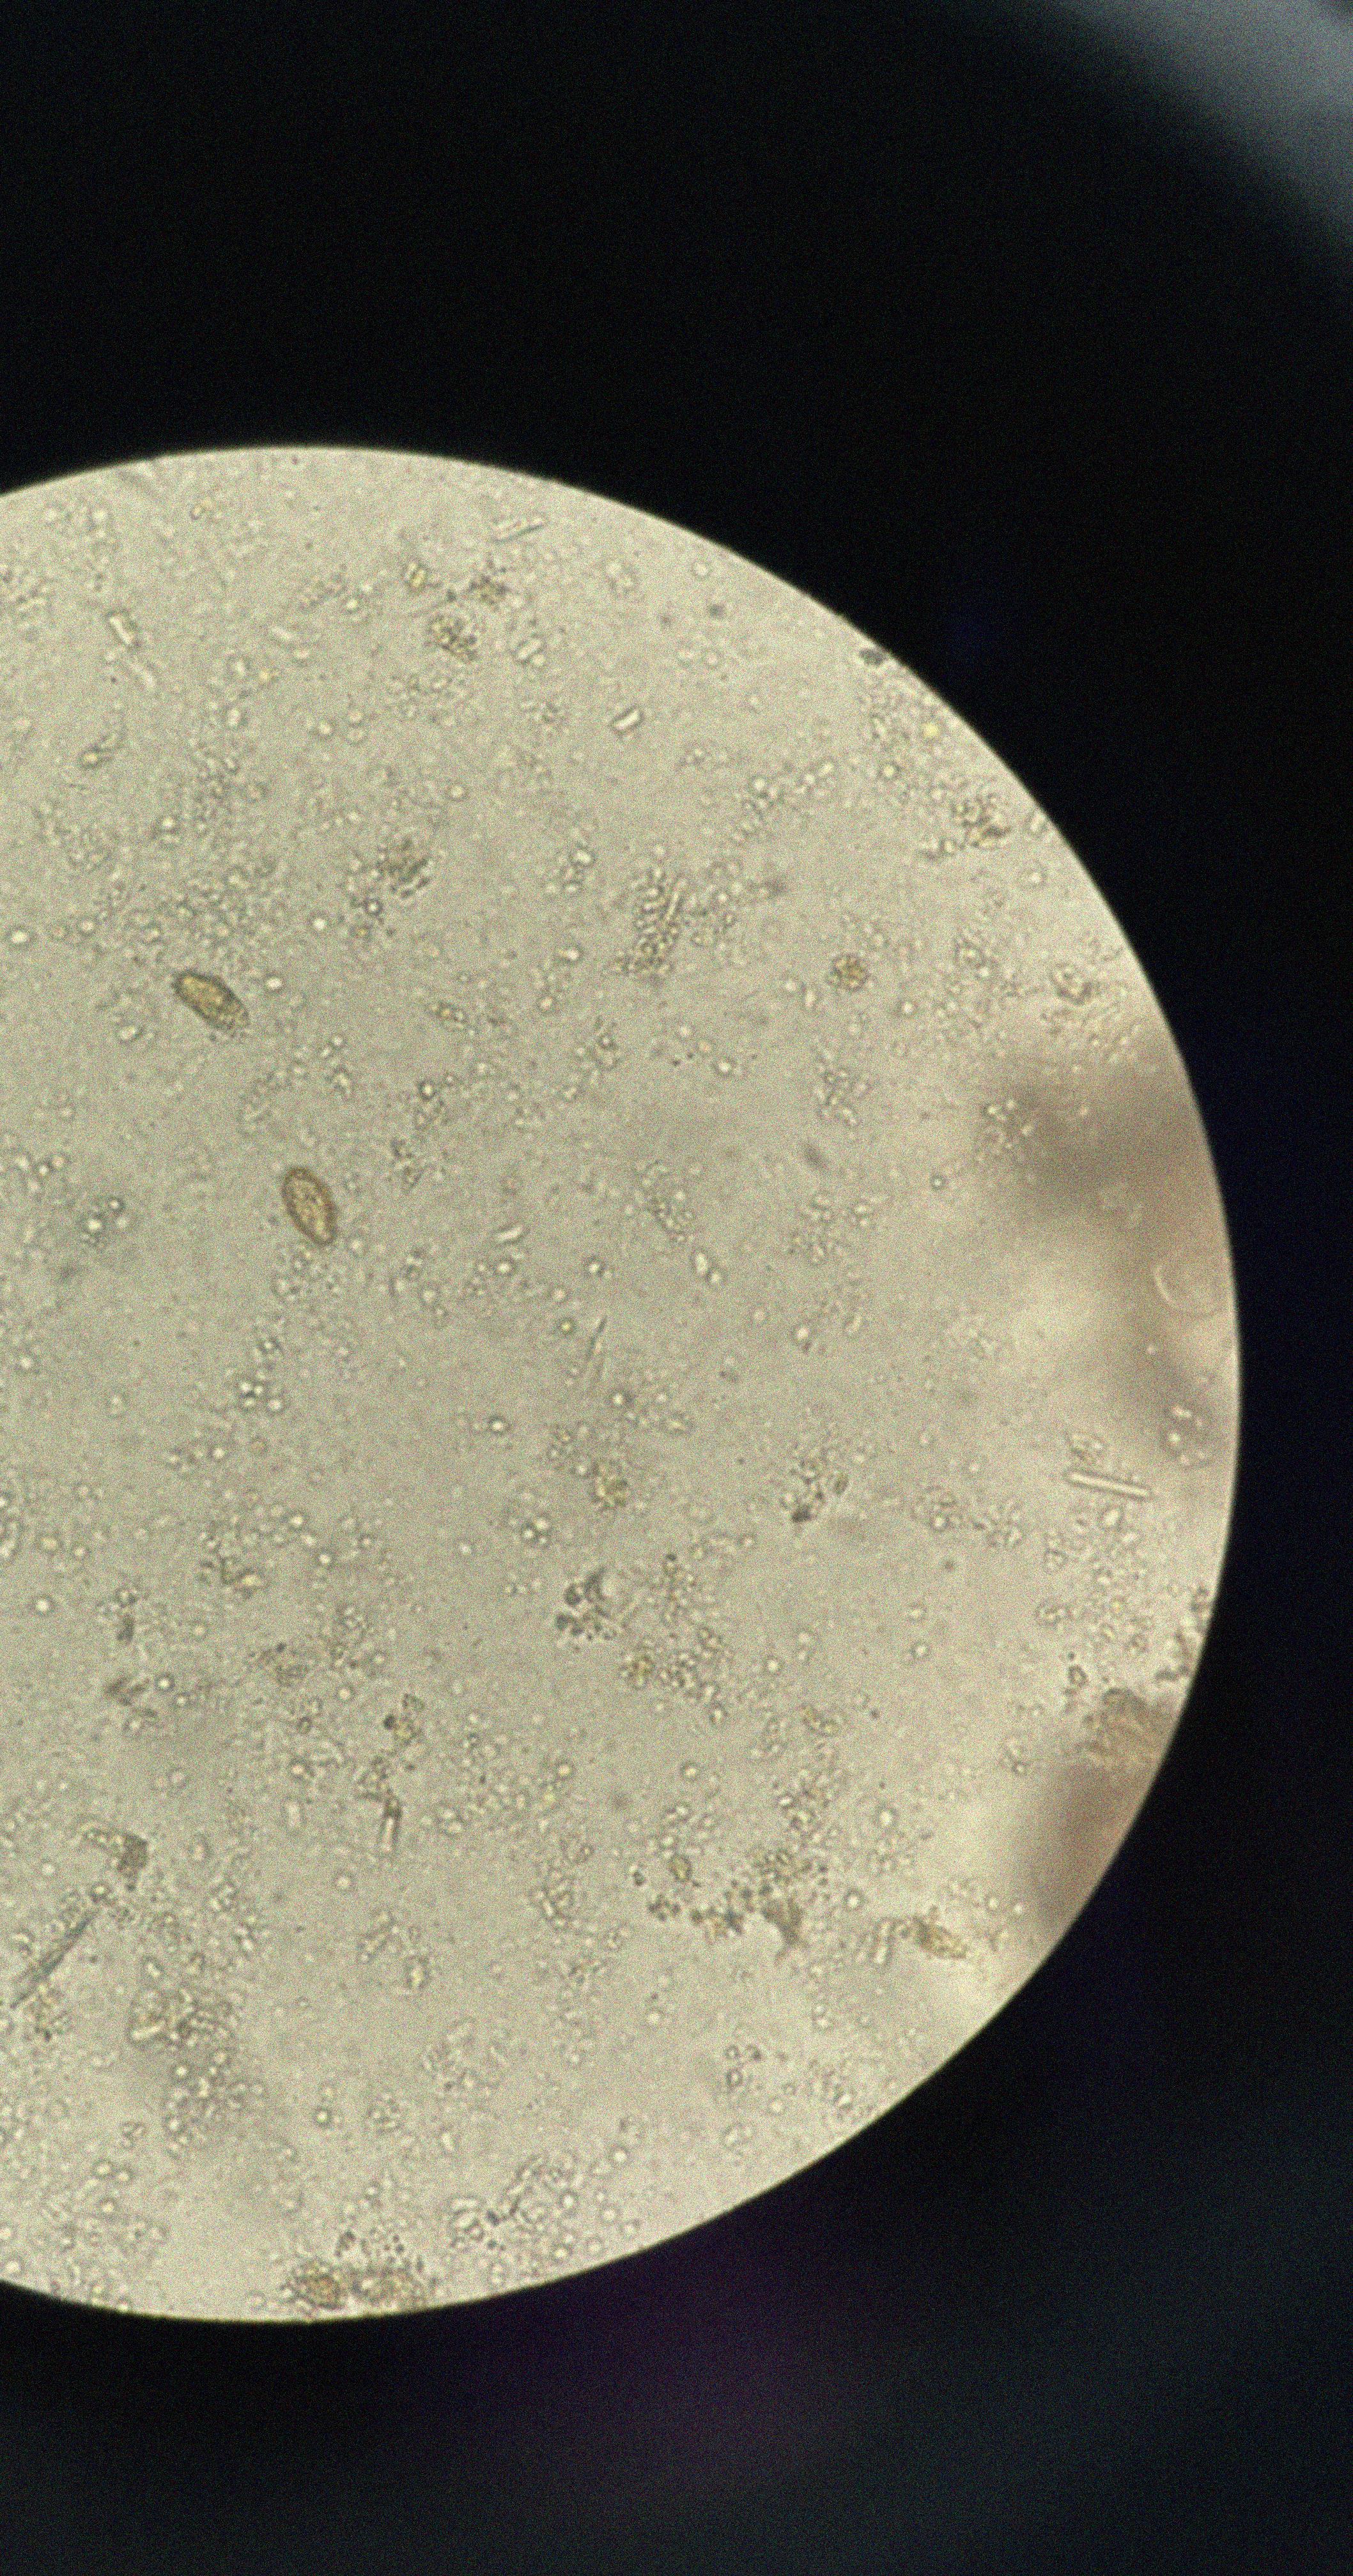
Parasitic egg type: Opisthorchis viverrine